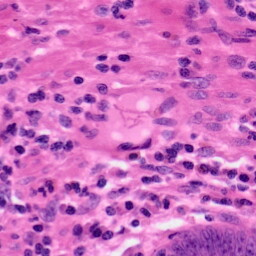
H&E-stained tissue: Colon